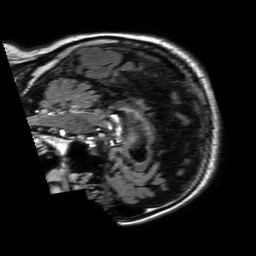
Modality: FLAIR
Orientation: sagittal
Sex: male
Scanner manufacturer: philips
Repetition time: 11 s
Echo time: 0.125 s